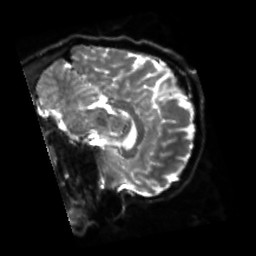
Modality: sbref
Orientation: sagittal
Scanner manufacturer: siemens
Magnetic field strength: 3 T
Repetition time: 4 s
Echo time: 0.0594 s